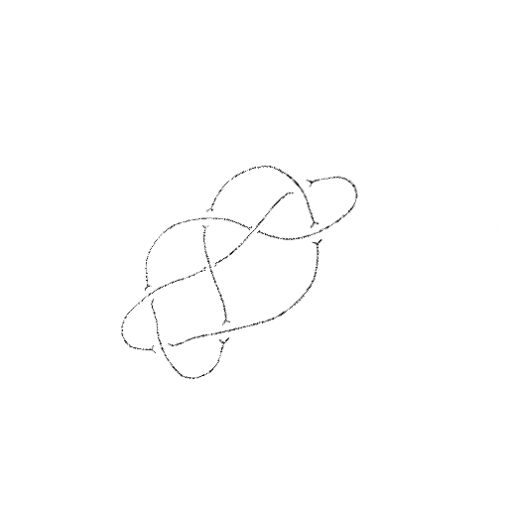
Crossing number: 8